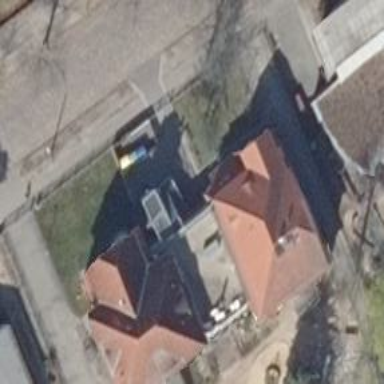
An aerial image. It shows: Community center building.